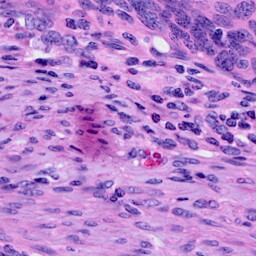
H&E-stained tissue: Cervix